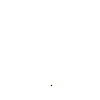
Particle: proton